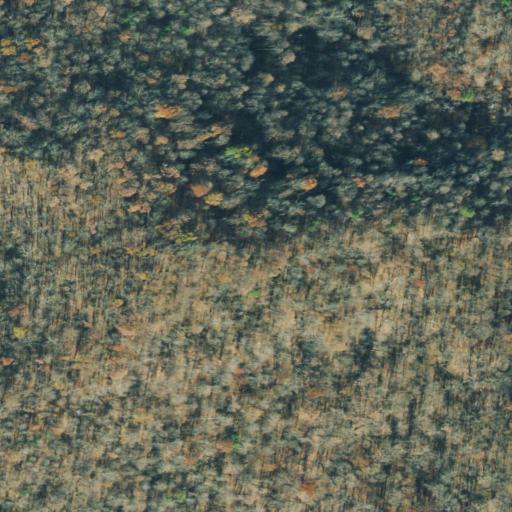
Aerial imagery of mountain in Ohio named Stewart Knob containing only deciduous forest